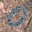
Label: 0